Question: In my validation process of application, i used 'message.properties' file to show . But it is not working and shows the following error in App Engine server log as
>
My code for validation is :
'''
public void validate(Object target, Errors errors) {
ValidationUtils.rejectIfEmptyOrWhitespace(errors, "password",
"required.password", "Field name is required.");
ValidationUtils.rejectIfEmptyOrWhitespace(errors, "confirmPassword",
"required.confirmPassword", "Field name is required.");
NewUser cust = (NewUser) target;
if (!(cust.getPassword().equals(cust.getConfirmPassword()))) {
errors.rejectValue("password", "notmatch.password");
}
}
'''
My configuration xml is :
'''
<?xml version="1.0" encoding="UTF-8"?>
<beans:beans xmlns="http://www.springframework.org/schema/mvc"
xmlns:xsi="http://www.w3.org/2001/XMLSchema-instance" xmlns:beans="http://www.springframework.org/schema/beans"
xmlns:context="http://www.springframework.org/schema/context"
xsi:schemaLocation="http://www.springframework.org/schema/mvc http://www.springframework.org/schema/mvc/spring-mvc-3.0.xsd
http://www.springframework.org/schema/beans http://www.springframework.org/schema/beans/spring-beans-3.0.xsd
http://www.springframework.org/schema/context http://www.springframework.org/schema/context/spring-context-3.0.xsd">
<beans:bean id="messageSource"
class="org.springframework.context.support.ReloadableResourceBundleMessageSource">
<beans:property name="basename"
value="/WEB-INF/resources/message_en_US.properties" />
</beans:bean>
<beans:bean name="/register" class="com.my.registration.NewUserRegistration">
<beans:property name="validator">
<beans:bean class="com.my.validation.UserValidator" />
</beans:property>
<beans:property name="formView" value="newuser"></beans:property>
<beans:property name="successView" value="home"></beans:property>
</beans:bean>
'''

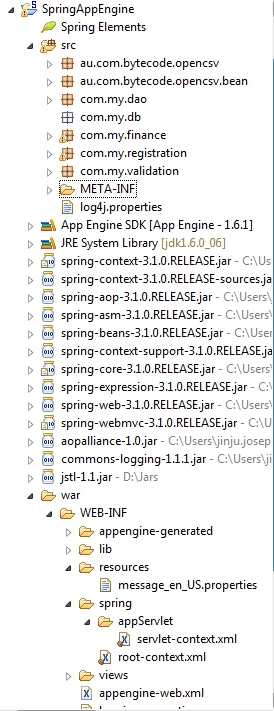
Answer: Make sure you have 'notmatch.password' key in 'message_en_US.properties' file like
'''
notmatch.password = Inccorect password
'''
and change the basename to
'''
<beans:property name="basename"
value="/WEB-INF/resources/message" />
'''
For more information check this <URL>.